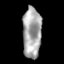
Tissue: skin
Cell type: Epithelial cells
Senescence score: 0.2872
Nuclear area (px): 929
Mean DAPI intensity: 166.72